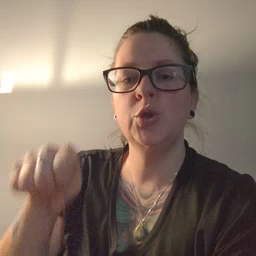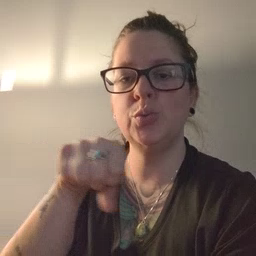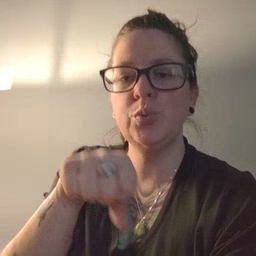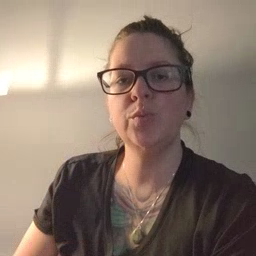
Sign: shoe